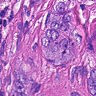
Metastatic tissue present: yes